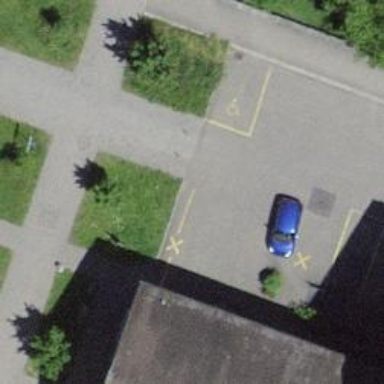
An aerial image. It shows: Bollard.